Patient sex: F
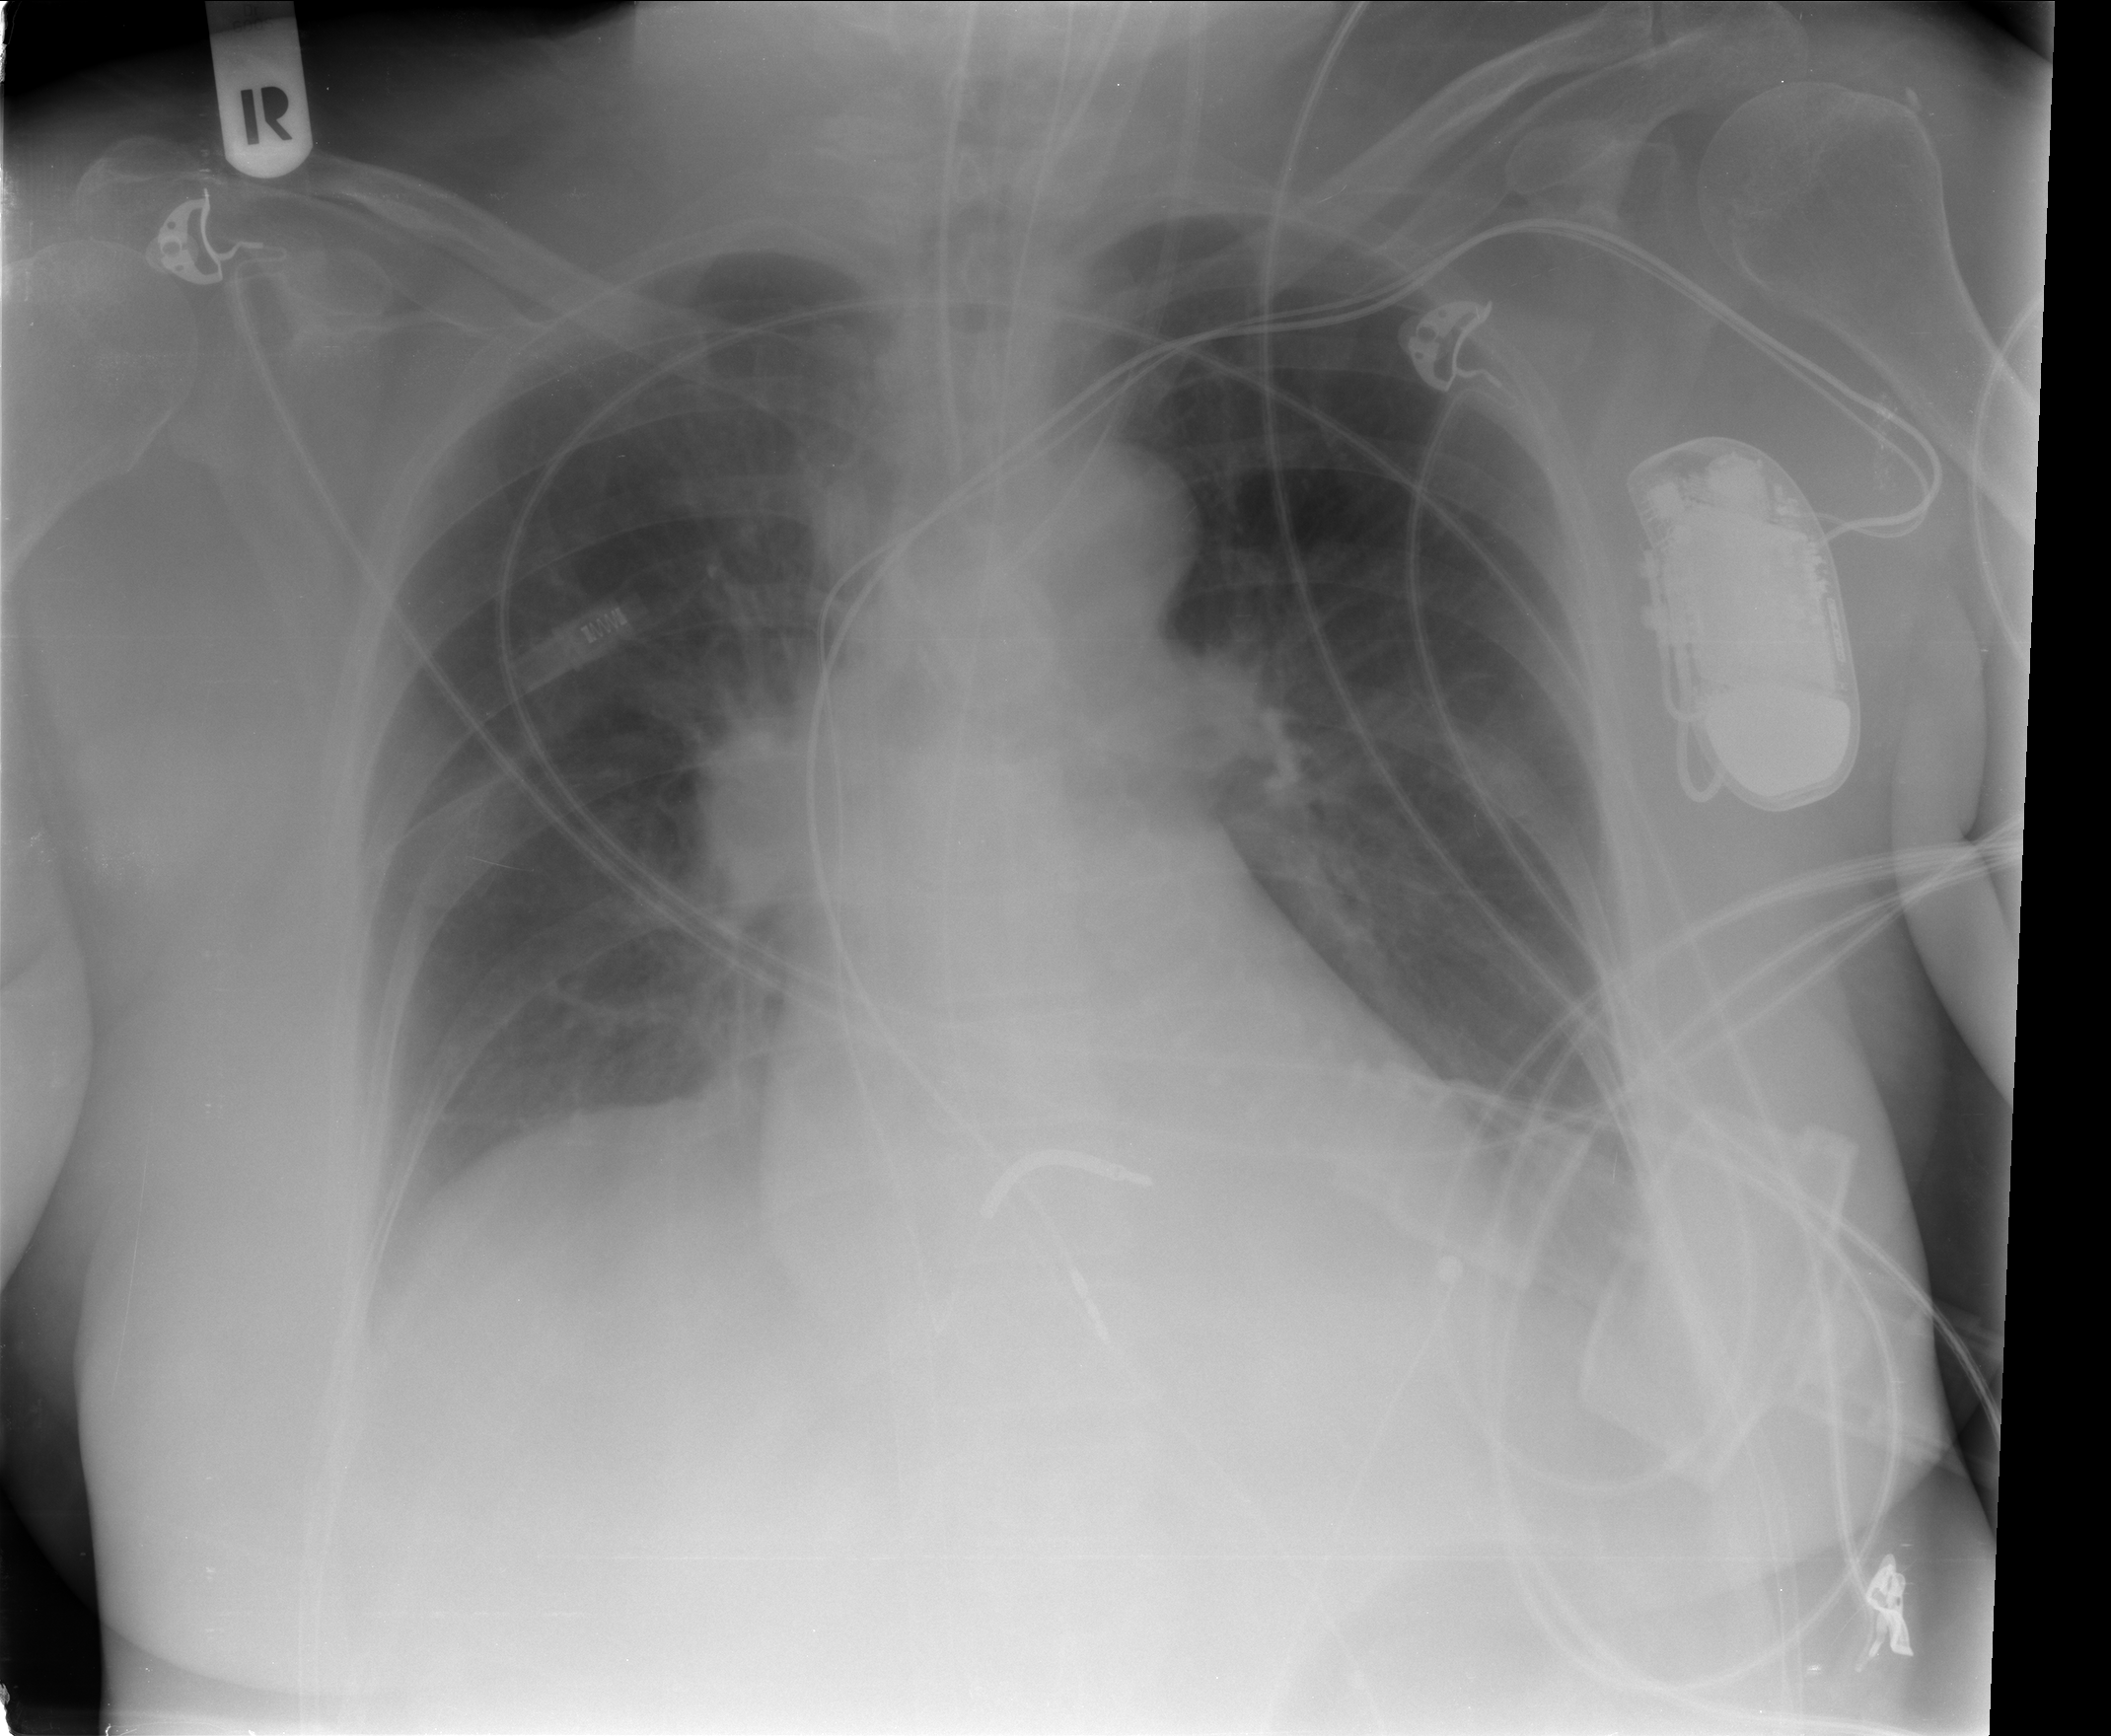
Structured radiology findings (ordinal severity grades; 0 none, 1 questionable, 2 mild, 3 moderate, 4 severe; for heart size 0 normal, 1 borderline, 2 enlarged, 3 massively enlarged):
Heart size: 0
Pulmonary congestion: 0
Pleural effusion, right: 1
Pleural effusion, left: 2
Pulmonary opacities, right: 0
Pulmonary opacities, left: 0
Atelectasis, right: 2
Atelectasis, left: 2